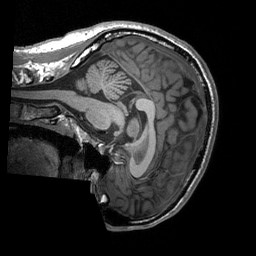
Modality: T1w
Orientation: sagittal
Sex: male
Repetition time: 1.95 s
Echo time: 0.026 s